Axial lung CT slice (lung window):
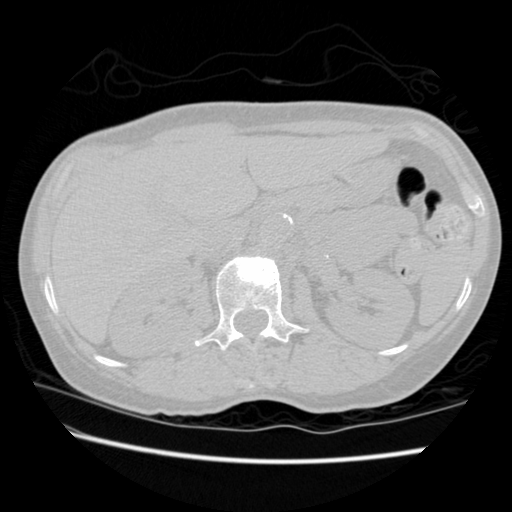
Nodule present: no